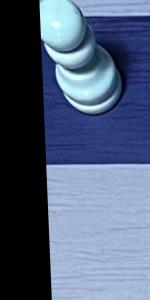
Label: Empty